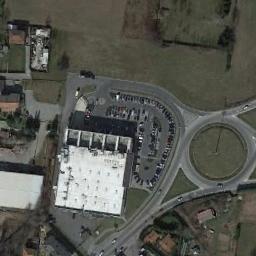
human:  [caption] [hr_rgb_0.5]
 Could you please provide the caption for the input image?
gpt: The roundabout is on the grass next to buildings and parking lot .

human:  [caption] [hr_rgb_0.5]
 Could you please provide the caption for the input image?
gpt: The roundabout with four exits and entrances is in the residential area and a parking lot is next to the roundabout .

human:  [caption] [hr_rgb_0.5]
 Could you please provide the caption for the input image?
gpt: There are many cars beside the roundabout .

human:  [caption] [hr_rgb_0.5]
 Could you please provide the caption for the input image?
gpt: There are several vehicles driving on the road at the roundabout, There are some buildings and some trees and some lawns around the roundabout, And many cars are parked in the open space beside the roundabout .

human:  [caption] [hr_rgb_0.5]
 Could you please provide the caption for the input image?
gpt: There are some buildings and green lawns beside the roundabout .